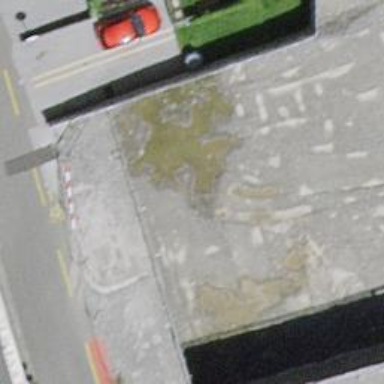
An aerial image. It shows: Parking entrance.